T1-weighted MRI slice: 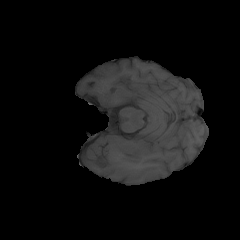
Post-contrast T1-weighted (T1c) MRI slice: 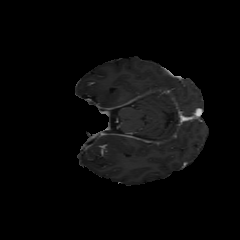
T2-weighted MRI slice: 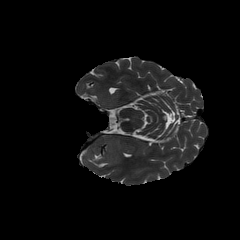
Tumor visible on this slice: yes